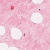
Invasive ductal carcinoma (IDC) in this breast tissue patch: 0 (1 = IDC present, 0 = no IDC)